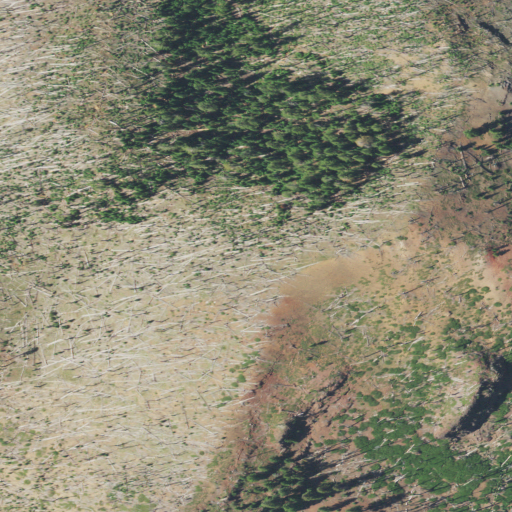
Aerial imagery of mountain in Oregon named Charlton Butte containing shrub, evergreen forest, and barren land